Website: home-depot
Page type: cart
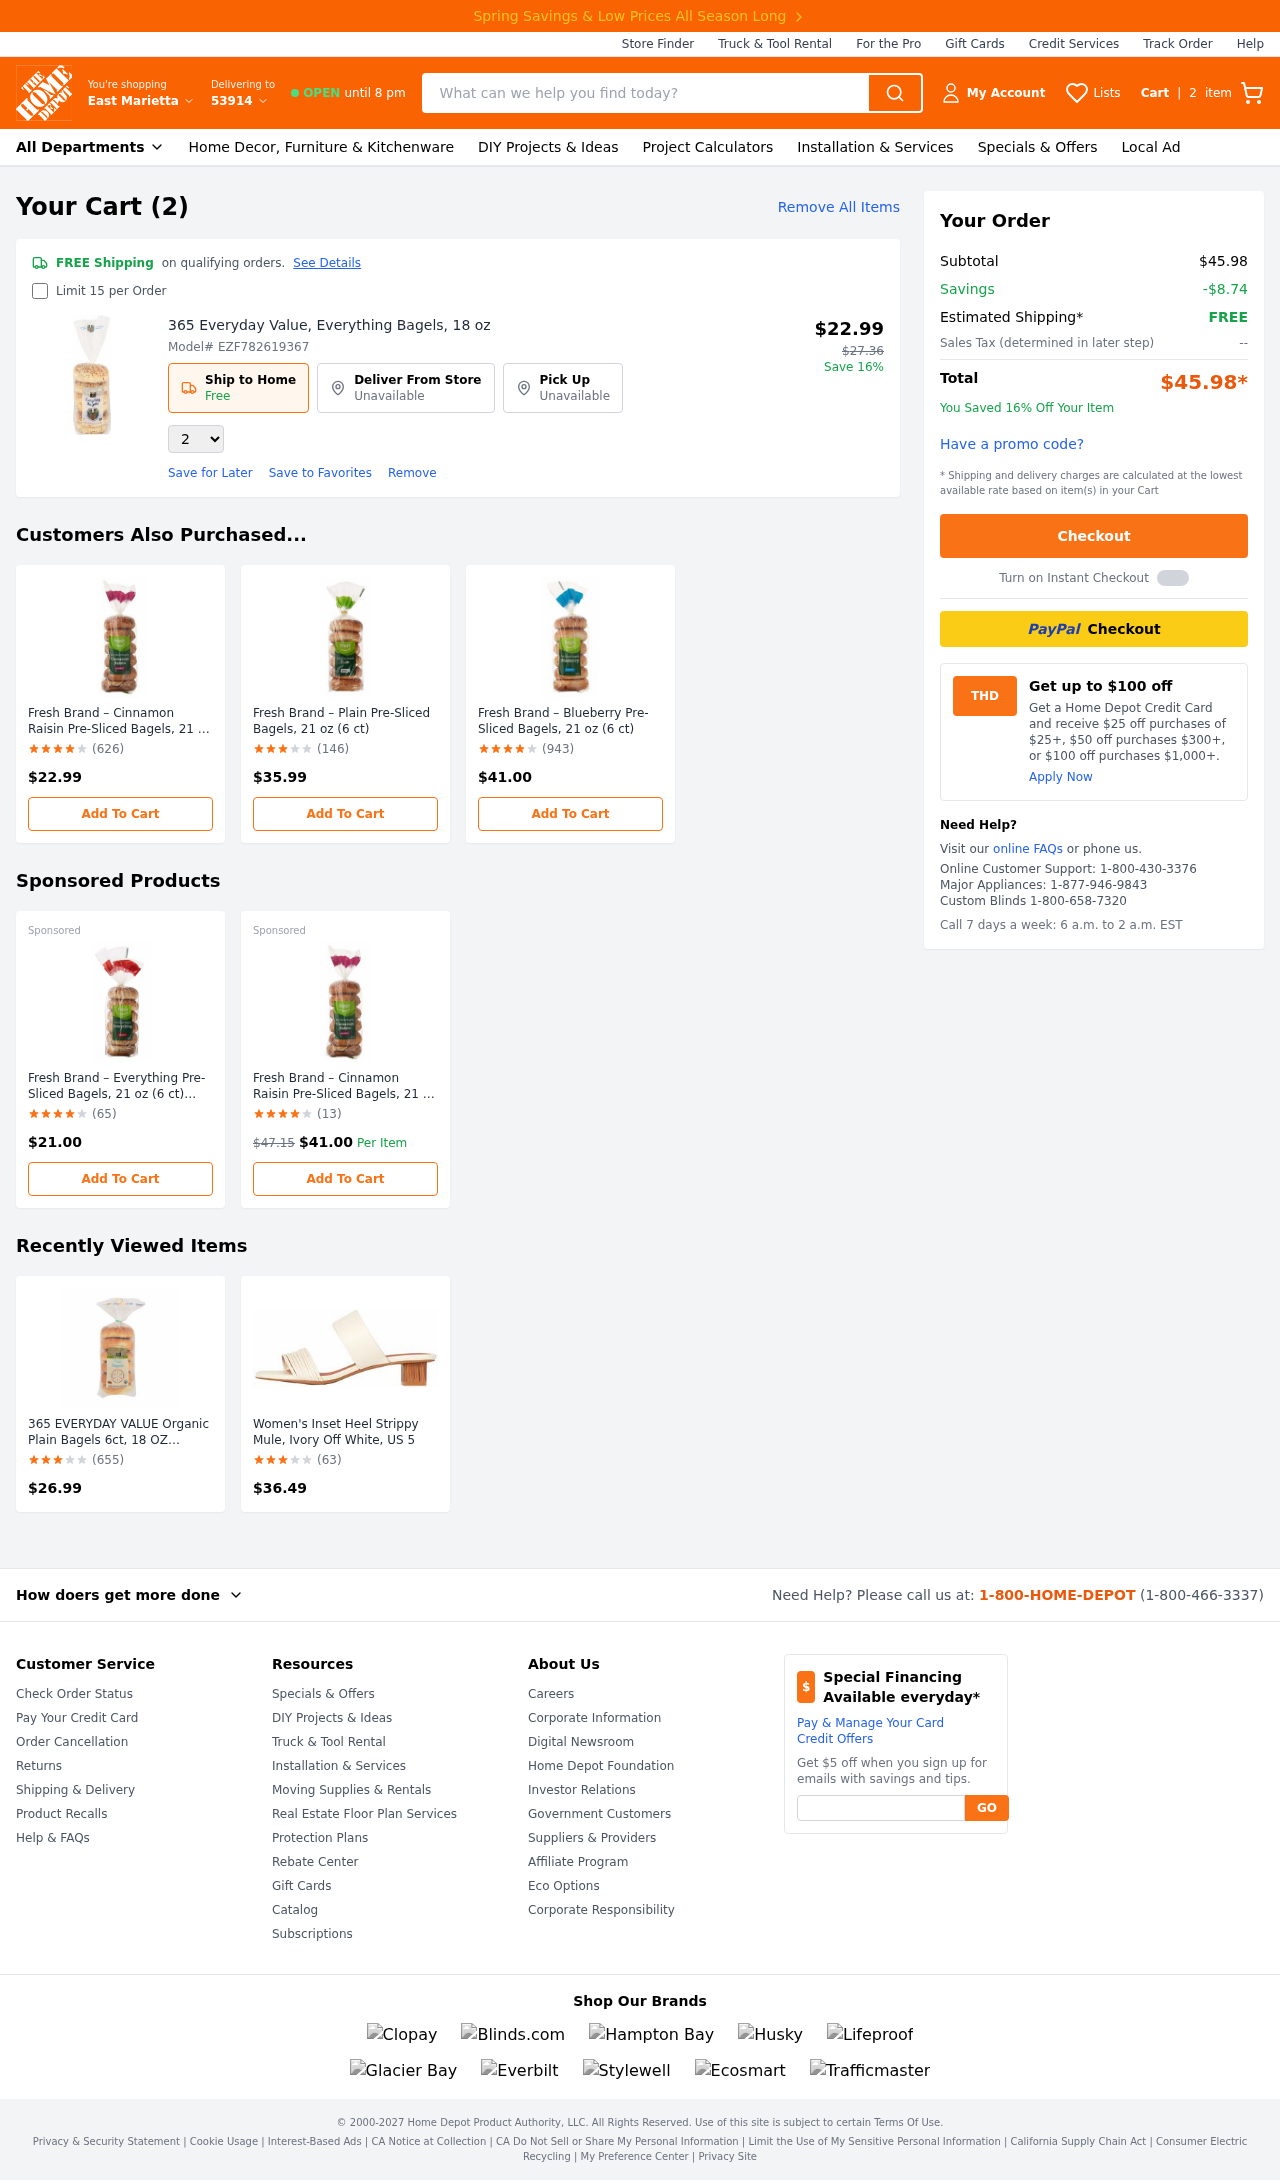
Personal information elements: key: PII_POSTCODE
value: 53914
Product elements: key: PRODUCT1_NAME
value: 365 Everyday Value, Everything Bagels, 18 oz
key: PRODUCT1_PRICE
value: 22.99
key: PRODUCT1_QUANTITY
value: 2
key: PRODUCT2_NAME
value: Fresh Brand – Cinnamon Raisin Pre-Sliced Bagels, 21 oz (6 ct)
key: PRODUCT2_NUM_RATINGS
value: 626
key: PRODUCT2_PRICE
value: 22.99
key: PRODUCT2_RATING
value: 4.6
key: PRODUCT3_NAME
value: Fresh Brand – Plain Pre-Sliced Bagels, 21 oz (6 ct)
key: PRODUCT3_NUM_RATINGS
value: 146
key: PRODUCT3_PRICE
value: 35.99
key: PRODUCT3_RATING
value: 3.4
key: PRODUCT4_NAME
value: Fresh Brand – Blueberry Pre-Sliced Bagels, 21 oz (6 ct)
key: PRODUCT4_NUM_RATINGS
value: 943
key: PRODUCT4_PRICE
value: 41
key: PRODUCT4_RATING
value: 4.2
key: PRODUCT5_NAME
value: Fresh Brand – Everything Pre-Sliced Bagels, 21 oz (6 ct) FROZEN
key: PRODUCT5_NUM_RATINGS
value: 65
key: PRODUCT5_PRICE
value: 21
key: PRODUCT5_RATING
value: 4.5
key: PRODUCT6_NAME
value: Fresh Brand – Cinnamon Raisin Pre-Sliced Bagels, 21 oz (6 ct) FROZEN
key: PRODUCT6_NUM_RATINGS
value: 13
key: PRODUCT6_PRICE
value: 41
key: PRODUCT6_RATING
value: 4.3
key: PRODUCT7_NAME
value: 365 EVERYDAY VALUE Organic Plain Bagels 6ct, 18 OZ (Frozen)
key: PRODUCT7_NUM_RATINGS
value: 655
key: PRODUCT7_PRICE
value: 26.99
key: PRODUCT7_RATING
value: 3.9
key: PRODUCT8_NAME
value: Women's Inset Heel Strippy Mule, Ivory Off White, US 5
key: PRODUCT8_NUM_RATINGS
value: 63
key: PRODUCT8_PRICE
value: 36.49
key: PRODUCT8_RATING
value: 3.8
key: PRODUCT1_ORIGINAL_PRICE
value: $27.36
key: PRODUCT6_ORIGINAL_PRICE
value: $47.15
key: PRODUCT_MODEL_NUMBER
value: EZF782619367
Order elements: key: ORDER_NUM_ITEMS
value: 2
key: ORDER_SUBTOTAL
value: $45.98
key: ORDER_SAVINGS
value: -$8.74
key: ORDER_TOTAL
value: $45.98*
Search elements: key: HEADER_SEARCH
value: What can we help you find today?